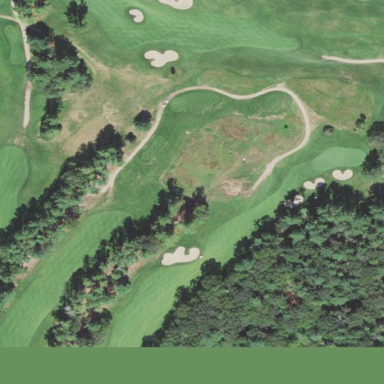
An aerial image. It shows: Grassy area designated for leisure activities. It is golf fairway utilized for the sport of golf.